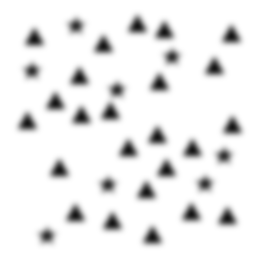
Squares: 0
Triangles: 24
Stars: 8
Total shapes: 32